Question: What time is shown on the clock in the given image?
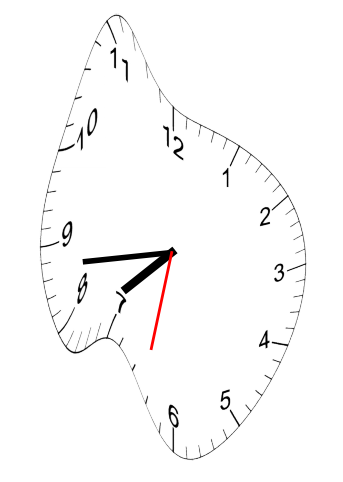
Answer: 07:43:32